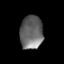
Tissue: lung
Cell type: Others
Senescence score: 0.2164
Nuclear area (px): 750
Mean DAPI intensity: 104.936